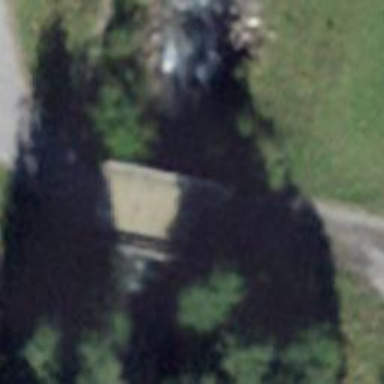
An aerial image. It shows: Track road on bridge.